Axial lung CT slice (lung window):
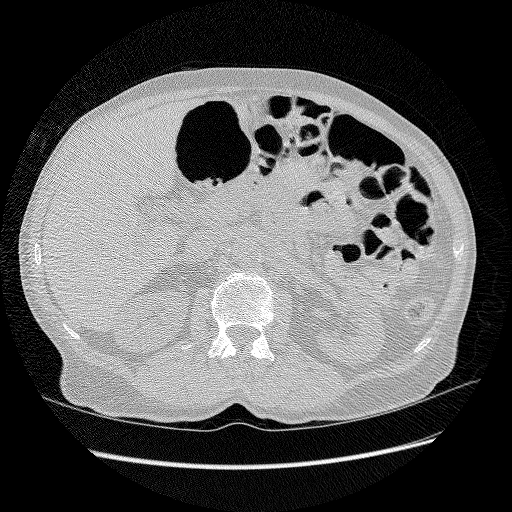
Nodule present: no